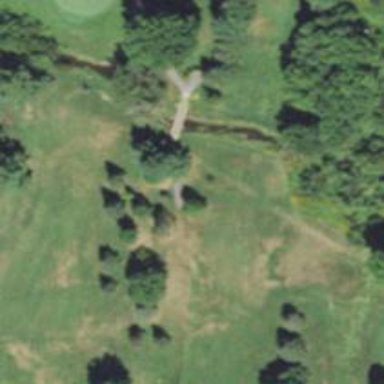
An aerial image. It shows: Path for both road and golf.